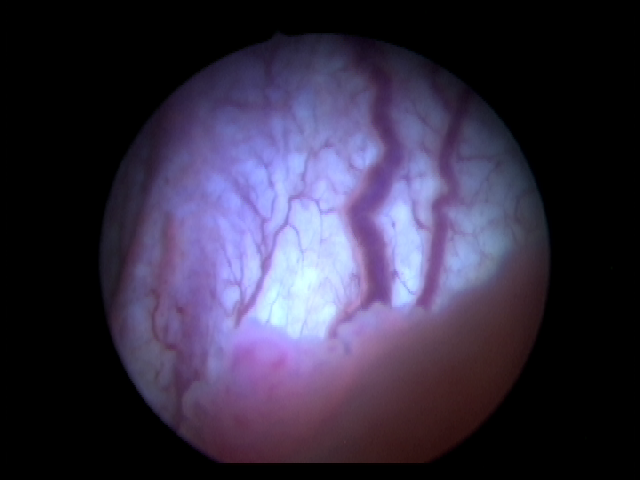
Modality: BLC
Class: Malignant
Subclass: LowGradePapillary
Lesion: L3
Stage: Ta
Morphology: Papillary
Bladder cancer association: Yes